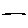
Label: line